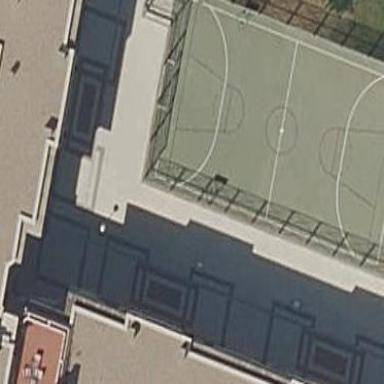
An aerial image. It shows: Soccer pitch for outdoor sports and leisure activities.